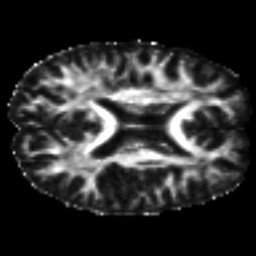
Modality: FA
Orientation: axial
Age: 28
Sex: male
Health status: healthy
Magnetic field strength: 3 T
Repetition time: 8.4 s
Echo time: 0.0926 s